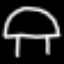
Label: mushroom